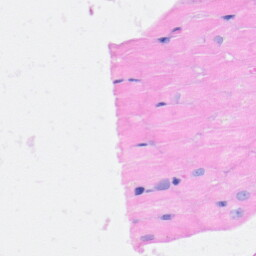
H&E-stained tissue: Heart